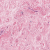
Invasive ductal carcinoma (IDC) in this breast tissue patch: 0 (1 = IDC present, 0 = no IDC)